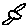
Label: bird